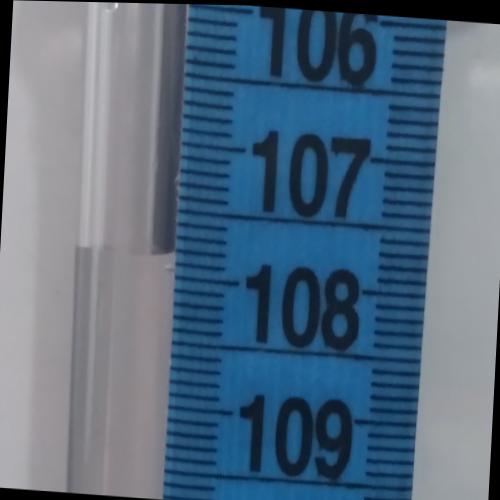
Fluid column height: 107.8 cm